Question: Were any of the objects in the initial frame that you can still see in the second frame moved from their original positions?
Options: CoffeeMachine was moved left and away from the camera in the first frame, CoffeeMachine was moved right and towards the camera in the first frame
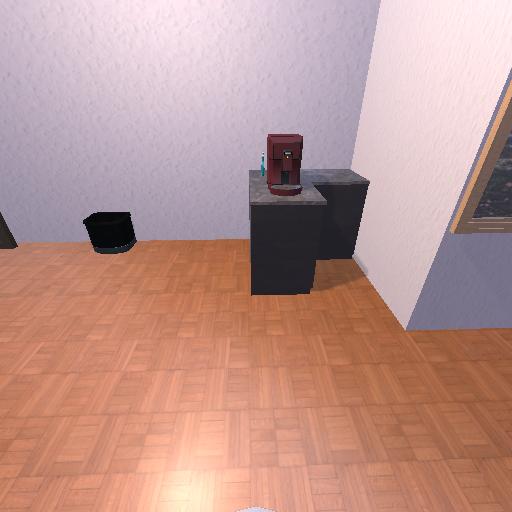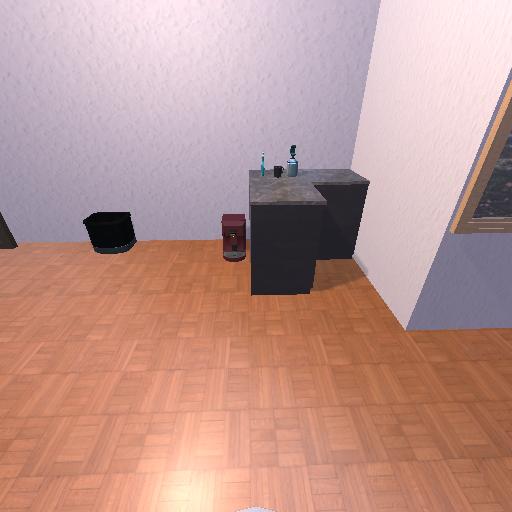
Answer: CoffeeMachine was moved left and away from the camera in the first frame